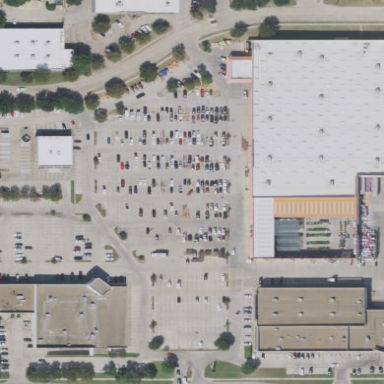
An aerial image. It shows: Retail building.